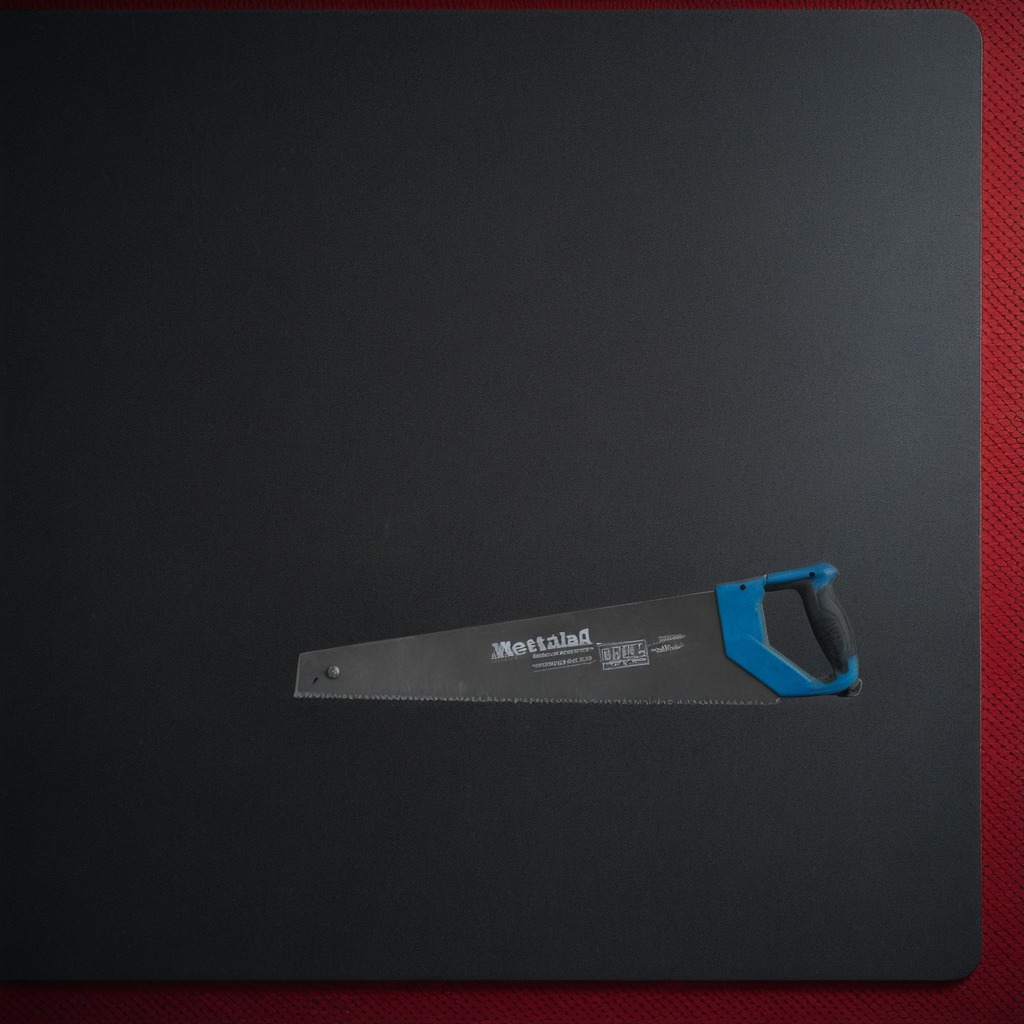
A metal saw is lying on a clean granite tabletop covered with a red rubber mat inside a workshop at night dim ambient light soft shadows worn but beneath the mat